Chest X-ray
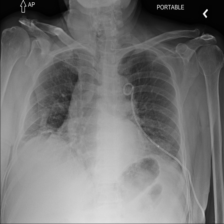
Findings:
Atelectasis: positive
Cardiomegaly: negative
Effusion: negative
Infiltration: negative
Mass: negative
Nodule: negative
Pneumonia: negative
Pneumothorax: negative
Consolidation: negative
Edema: negative
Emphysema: negative
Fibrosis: negative
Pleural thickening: negative
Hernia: negative